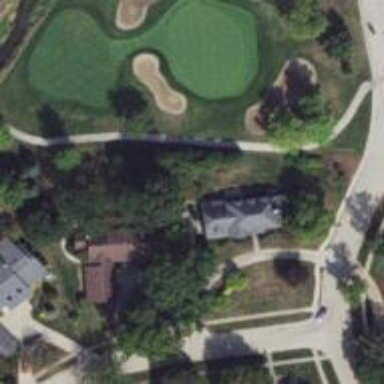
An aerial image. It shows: Footway that resembles golf path.